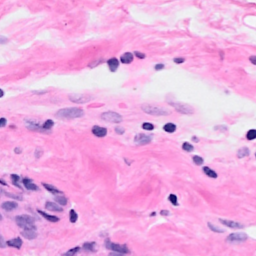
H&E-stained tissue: Breast